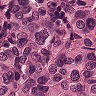
Metastatic tissue present: yes